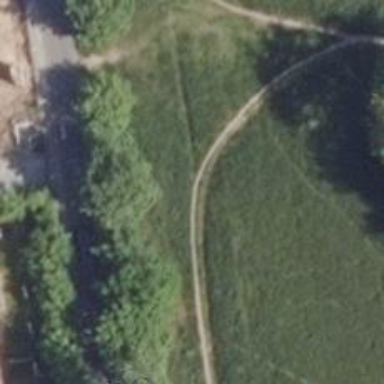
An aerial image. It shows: Path on the ground.